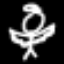
Label: angel